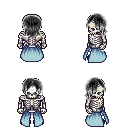
a pixel art fantasy rpg character, male body template, skeleton, overskirt, white pants, gray long bangs hairstyle, maroon shoes, four views (front, back, left, right), 2x2 character sprite sheet, small pixel art, hard edges, no anti-aliasing